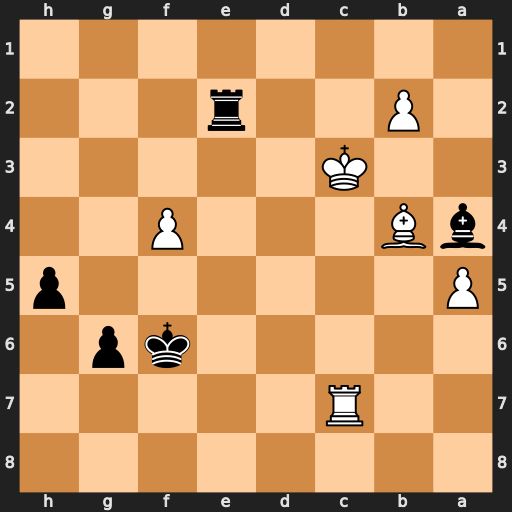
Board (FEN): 8/2R5/5kp1/P6p/bB3P2/2K5/1P2r3/8
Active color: b
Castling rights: -
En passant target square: -
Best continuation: Rc2+ Kd4 Rxc7